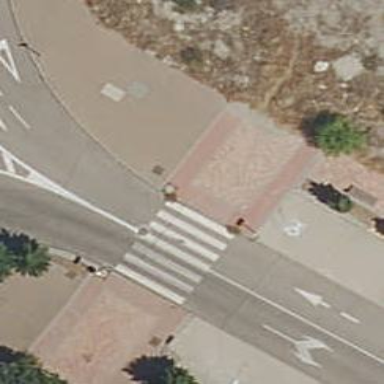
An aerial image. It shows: Marked crossing on the road.